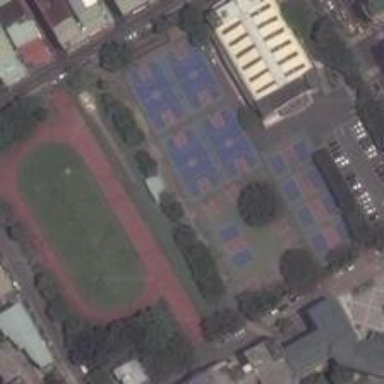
What surrounded by buildings is a magnificent football field while its audience is very characteristic because it is rainbow color .